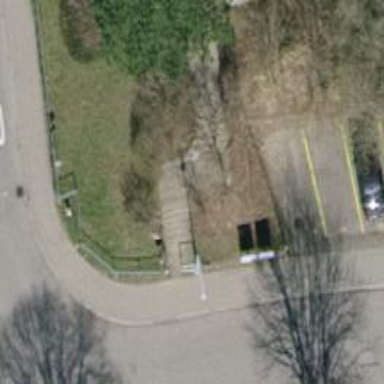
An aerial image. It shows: Concrete steps road made of concrete plates.